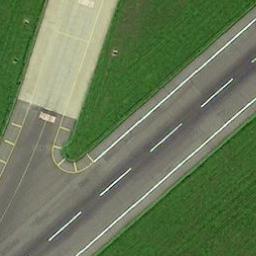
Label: runway